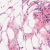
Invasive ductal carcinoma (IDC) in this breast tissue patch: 0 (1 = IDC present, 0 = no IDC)